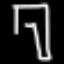
Label: pants